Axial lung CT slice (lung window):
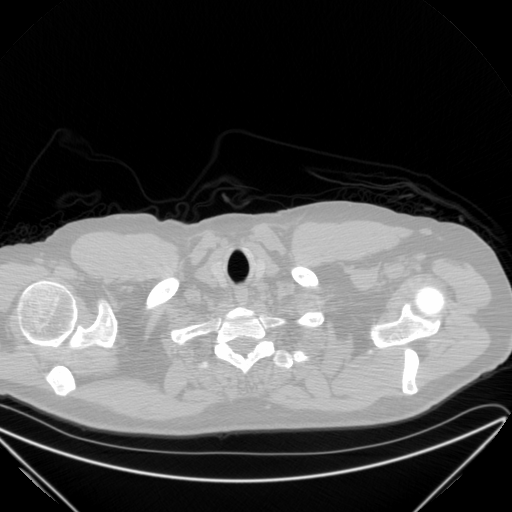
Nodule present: no